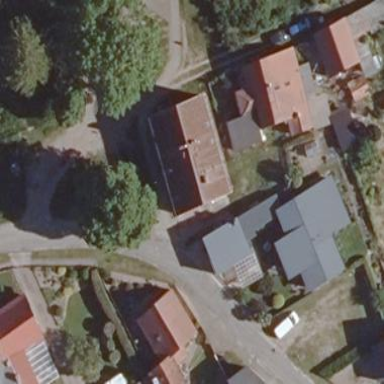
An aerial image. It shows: Simple house.